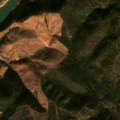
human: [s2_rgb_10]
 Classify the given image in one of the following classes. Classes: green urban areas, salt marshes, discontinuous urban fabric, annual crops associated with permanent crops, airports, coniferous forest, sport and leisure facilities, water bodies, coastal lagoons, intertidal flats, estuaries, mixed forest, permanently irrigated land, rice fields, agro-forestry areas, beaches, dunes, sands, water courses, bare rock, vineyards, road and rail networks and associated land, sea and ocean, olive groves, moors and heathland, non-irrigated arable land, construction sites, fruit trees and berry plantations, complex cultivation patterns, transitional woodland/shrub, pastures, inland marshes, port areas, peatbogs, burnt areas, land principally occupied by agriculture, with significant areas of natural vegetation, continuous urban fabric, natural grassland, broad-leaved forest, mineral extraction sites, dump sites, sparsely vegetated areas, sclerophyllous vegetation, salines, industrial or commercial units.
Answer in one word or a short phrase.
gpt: broad-leaved forest, sclerophyllous vegetation, transitional woodland/shrub, water bodies